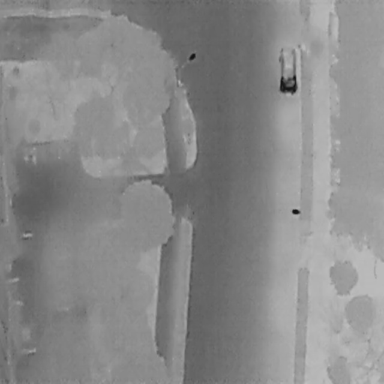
There is a Car in the infrared image.